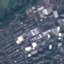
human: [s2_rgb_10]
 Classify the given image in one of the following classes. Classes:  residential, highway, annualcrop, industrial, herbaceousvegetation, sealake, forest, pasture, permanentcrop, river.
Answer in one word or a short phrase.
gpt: Industrial